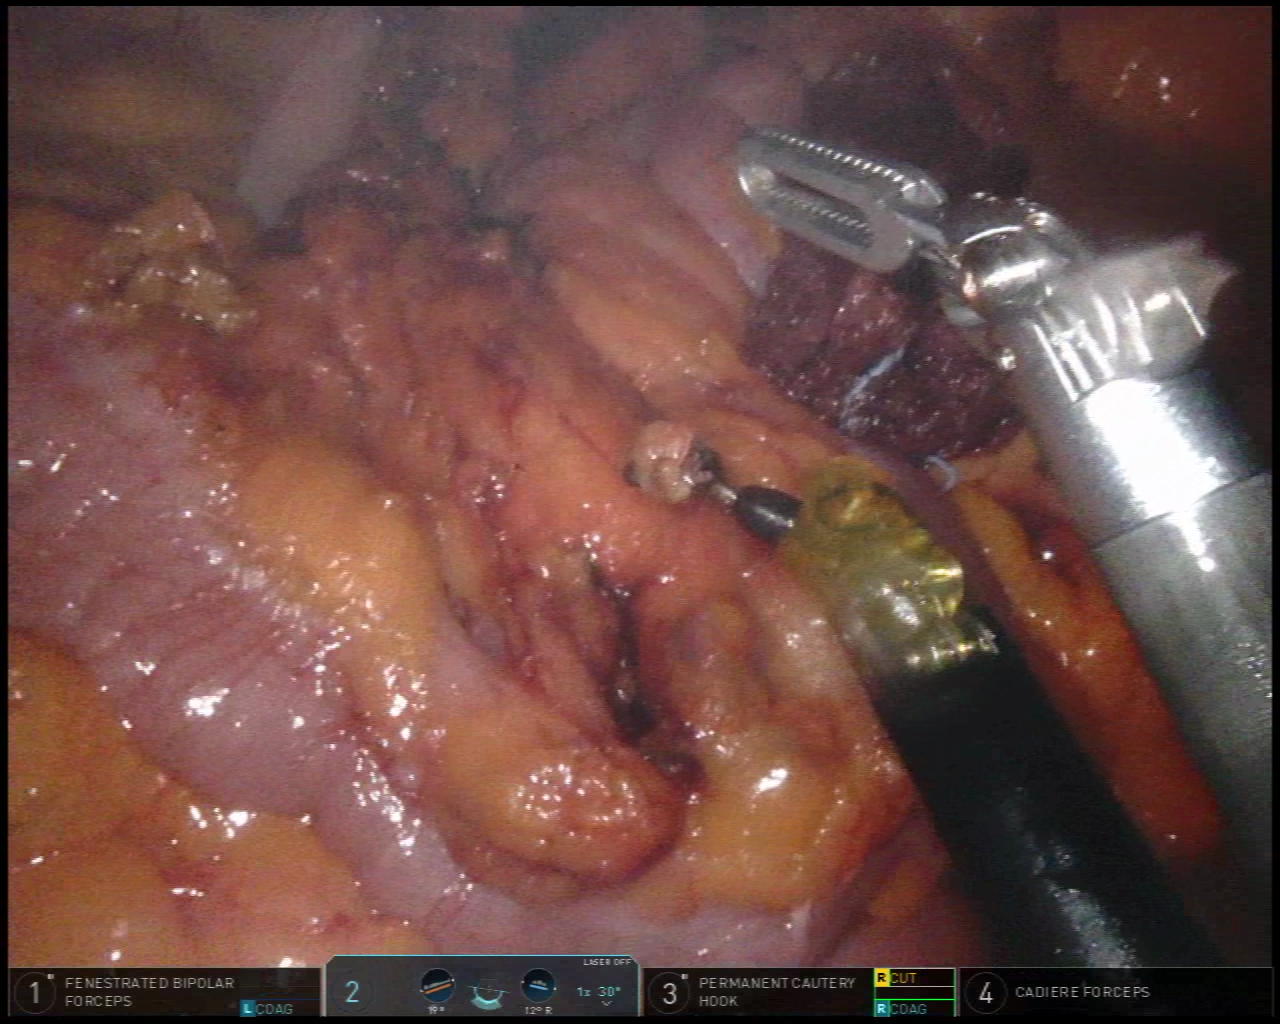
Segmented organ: colon
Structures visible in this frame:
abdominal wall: no
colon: yes
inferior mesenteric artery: no
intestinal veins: no
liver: no
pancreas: no
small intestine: no
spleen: no
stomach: yes
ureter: no
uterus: no
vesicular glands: no